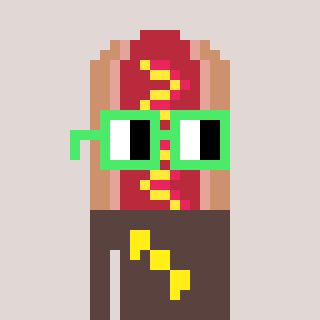
a pixel art character with square light green glasses, a hotdog-shaped head and a darkbrown-colored body on a warm background